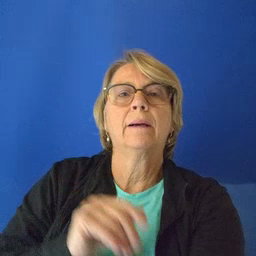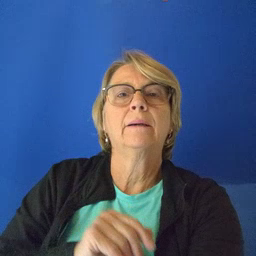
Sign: bye